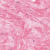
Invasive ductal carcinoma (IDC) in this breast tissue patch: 0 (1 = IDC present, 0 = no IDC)